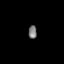
Tissue: prostate
Cell type: T cells
Senescence score: 0.2844
Nuclear area (px): 108
Mean DAPI intensity: 121.917